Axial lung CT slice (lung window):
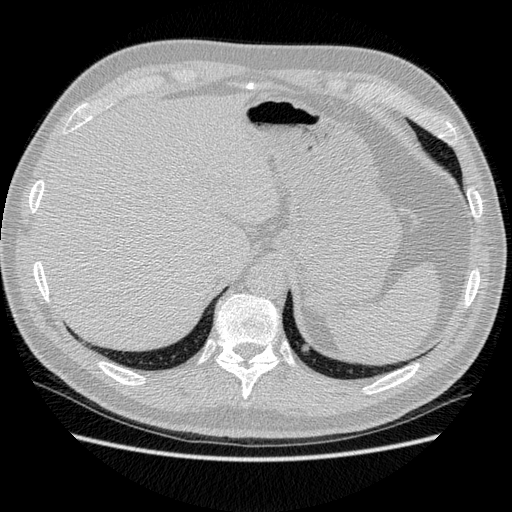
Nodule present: yes
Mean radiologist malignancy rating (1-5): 1.5